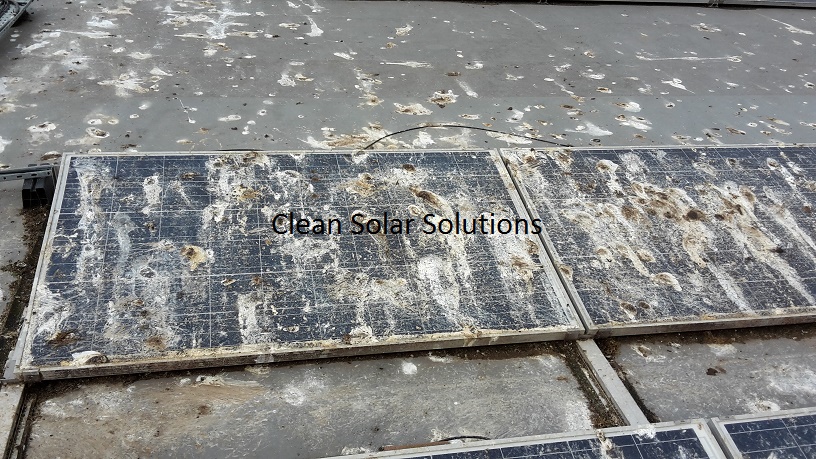
Label: Bird-drop